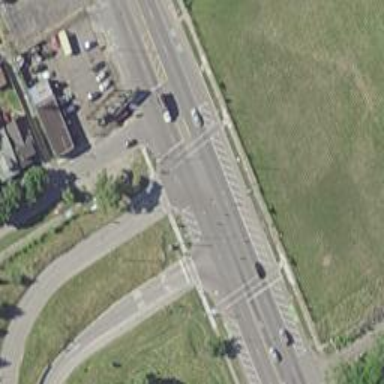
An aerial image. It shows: Primary highway with asphalt surface and cycle track.